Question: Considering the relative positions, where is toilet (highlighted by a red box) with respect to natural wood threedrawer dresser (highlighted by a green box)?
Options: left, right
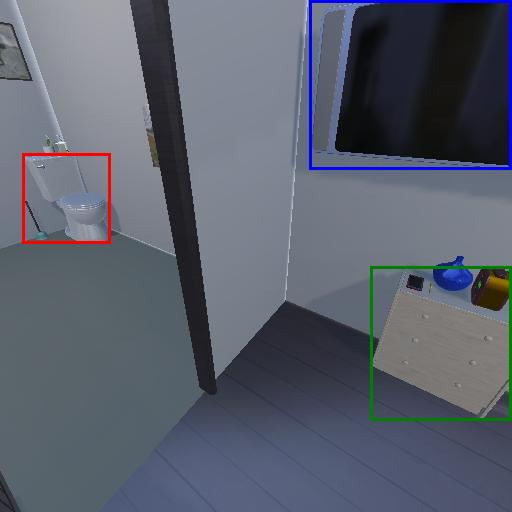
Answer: left